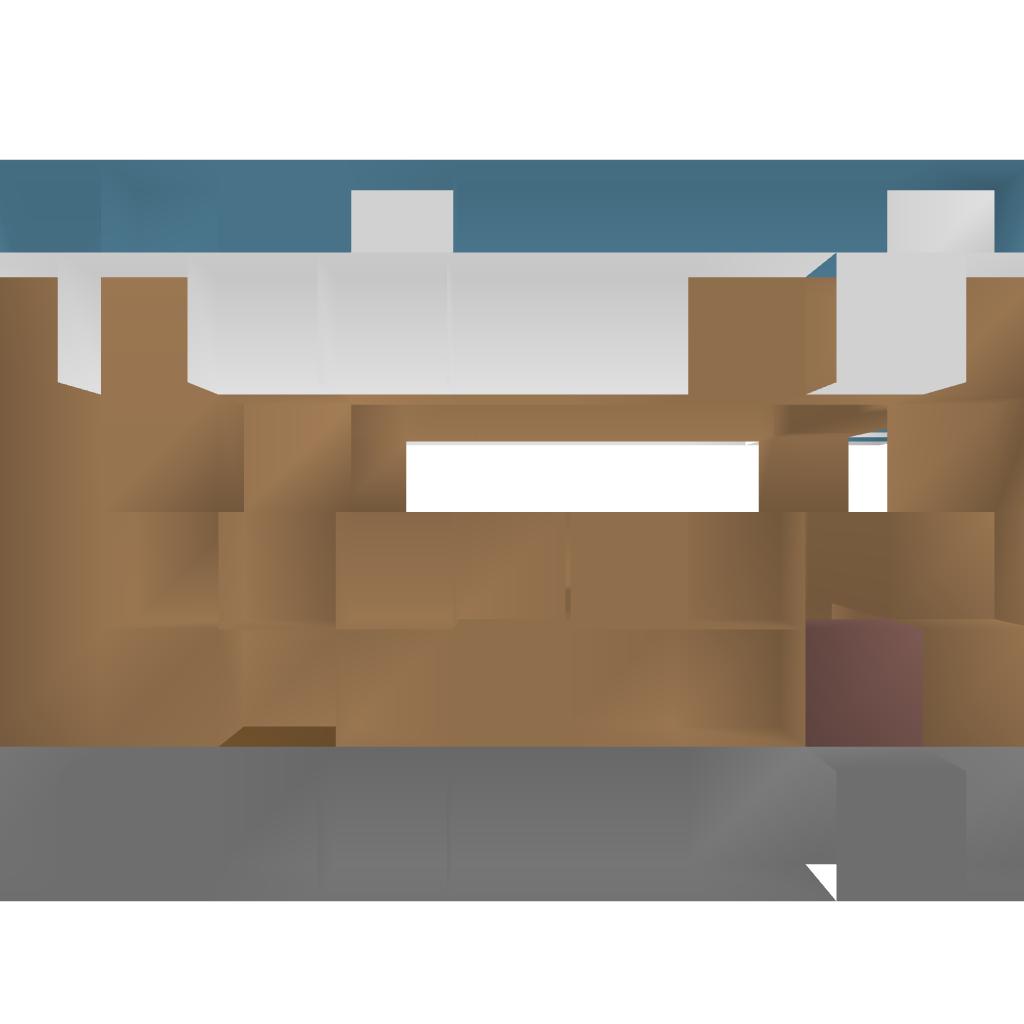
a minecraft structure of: Carnival Games #2 bad low quality